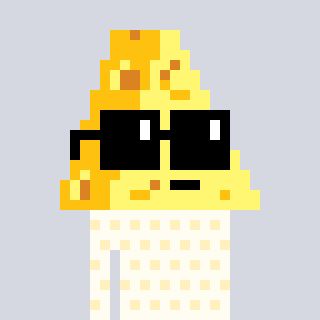
a pixel art character with square black sunglasses, a cheese-shaped head and a grayscale-colored body on a cool background